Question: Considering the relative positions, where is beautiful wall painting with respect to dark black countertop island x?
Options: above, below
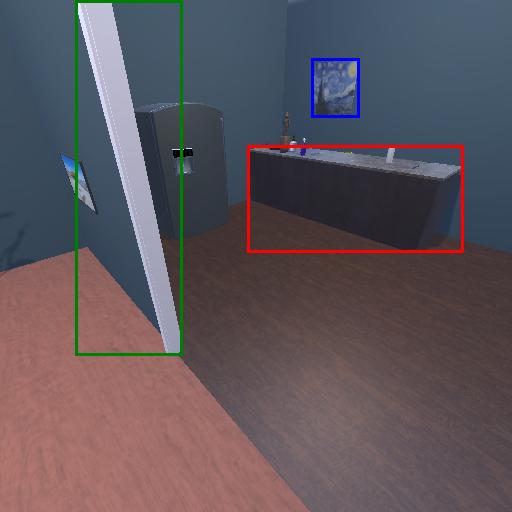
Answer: above